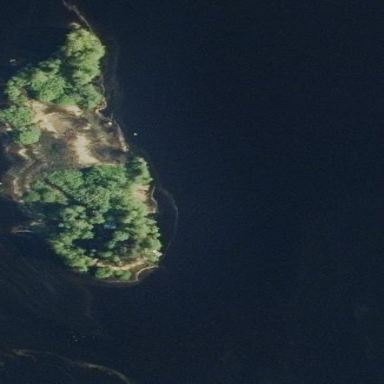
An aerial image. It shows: Image showing island.